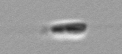
Label: flagellate_morphotype3